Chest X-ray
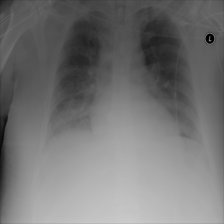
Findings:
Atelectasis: negative
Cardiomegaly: negative
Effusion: negative
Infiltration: positive
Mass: negative
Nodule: negative
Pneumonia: negative
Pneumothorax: negative
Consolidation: negative
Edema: negative
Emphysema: negative
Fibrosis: negative
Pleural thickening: negative
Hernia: negative